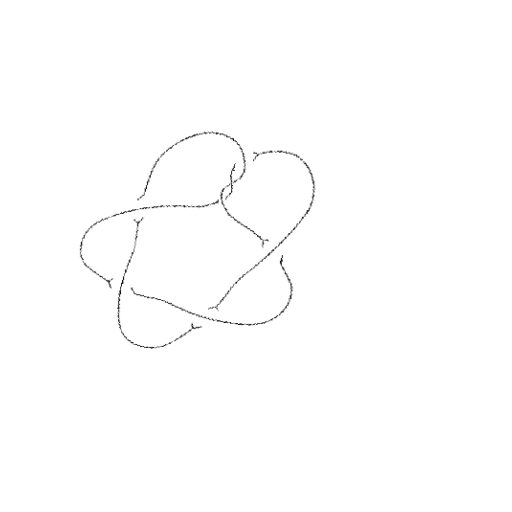
Crossing number: 7